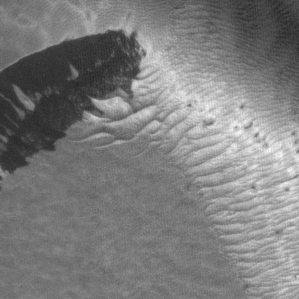
Label: frost